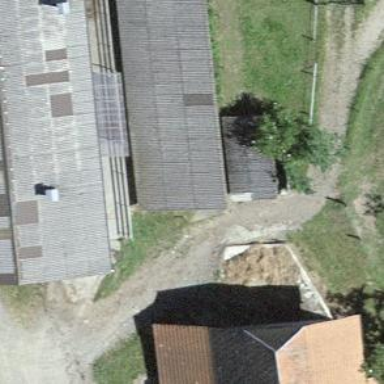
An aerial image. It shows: Sty building.